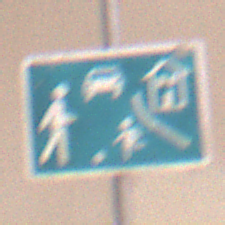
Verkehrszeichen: BeginnVerkehrsberuhigterBereich
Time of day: Midday
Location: Outdoor (Urban)
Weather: PartlyCloudy
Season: NotSpecified
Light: Natural